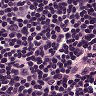
Metastatic tissue present: no